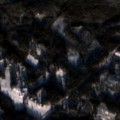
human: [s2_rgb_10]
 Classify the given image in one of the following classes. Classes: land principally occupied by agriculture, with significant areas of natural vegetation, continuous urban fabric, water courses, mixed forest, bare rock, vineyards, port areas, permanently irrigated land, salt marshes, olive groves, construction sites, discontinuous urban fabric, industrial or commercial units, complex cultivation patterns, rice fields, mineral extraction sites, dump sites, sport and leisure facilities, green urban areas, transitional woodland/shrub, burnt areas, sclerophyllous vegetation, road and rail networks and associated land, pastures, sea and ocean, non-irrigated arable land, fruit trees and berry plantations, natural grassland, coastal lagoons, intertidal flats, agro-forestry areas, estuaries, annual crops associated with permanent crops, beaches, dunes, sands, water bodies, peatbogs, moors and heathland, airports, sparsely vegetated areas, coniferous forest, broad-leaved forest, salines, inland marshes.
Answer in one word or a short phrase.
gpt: land principally occupied by agriculture, with significant areas of natural vegetation, coniferous forest, mixed forest